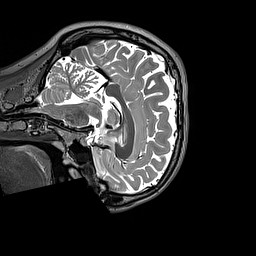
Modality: T2w
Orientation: sagittal
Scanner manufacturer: siemens
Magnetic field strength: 3 T
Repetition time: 3.2 s
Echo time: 0.451 s